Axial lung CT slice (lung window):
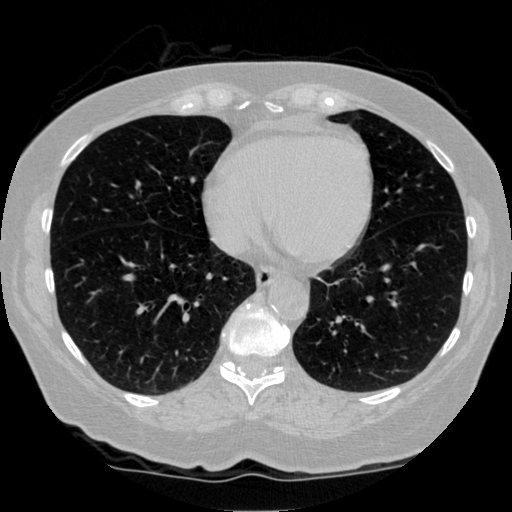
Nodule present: no